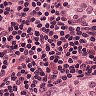
Metastatic tissue present: no